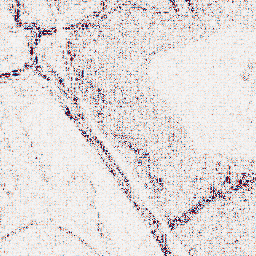
Category: wavelet
Decomposition family: wavelet_reverse_biorthogonal
Decomposition parameters: wavelet: rbio4.4
level: 1
Upsampling method: sinc_blackman
Upsampling parameters: scale: 8
kernel_size: 16
Upsampling scale: 8